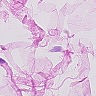
Metastatic tissue present: no